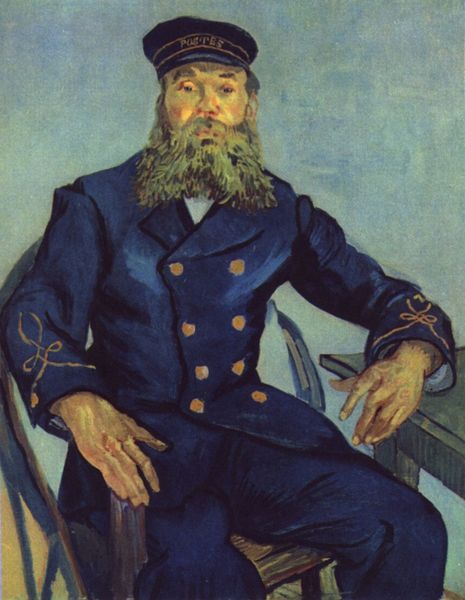
Titel: Porträt des Briefträgers Joseph Roulin
Künstler: Vincent van Gogh
Standort: Boston (Massachusetts)
Institution: Museum of Fine Arts
Schlagwörter: blau, hand, mann, gelb, grün, sitzen, braun, finger, grau, hell, hintergrund, holz, hut, mund, nase, orange, profil, stuhl, tisch, blick, ornament, alt, anzug, bart, hemd, hose, jacke, kappe, mütze, wand, arm, augen, gesicht, inkarnat, vollbart, bildnis, hände, portrait, porträt, rückenlehne, öl, bestickt, gold, mantel, sessel, sitzend, stickerei, spitzen, augenbrauen, frontal, schräg, beine, hellblau, schrift, lehne, sitz, zwei, farben, farbe, van gogh, seemann, dunkelblau, knie, knöpfe, kniestück, knopfleiste, selbstporträt, geschlossen, foto, schild, gestützt, gogh, blautöne, uniform, tischplatte, vincent van gogh, tischecke, karg, aufgestützt, freund, kapitän, seefahrer, marine, grautöne, sitzportrait, sitzporträt, fot, vincent, post, knöchern, postbote, stisch, knopfreihen, briefträger, postboote, bine, vinzent van gogh, barnes fundation, le postier, marineuniform, marineunuform, merion, uniorm, üprträt, kapitänsmütze, unfrorm, seebär, postes, kapitänsunivorm, kapitänsuniform